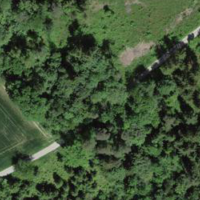
EUNIS habitat code: 44
Species observed at this site:
Cornus sanguinea